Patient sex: M
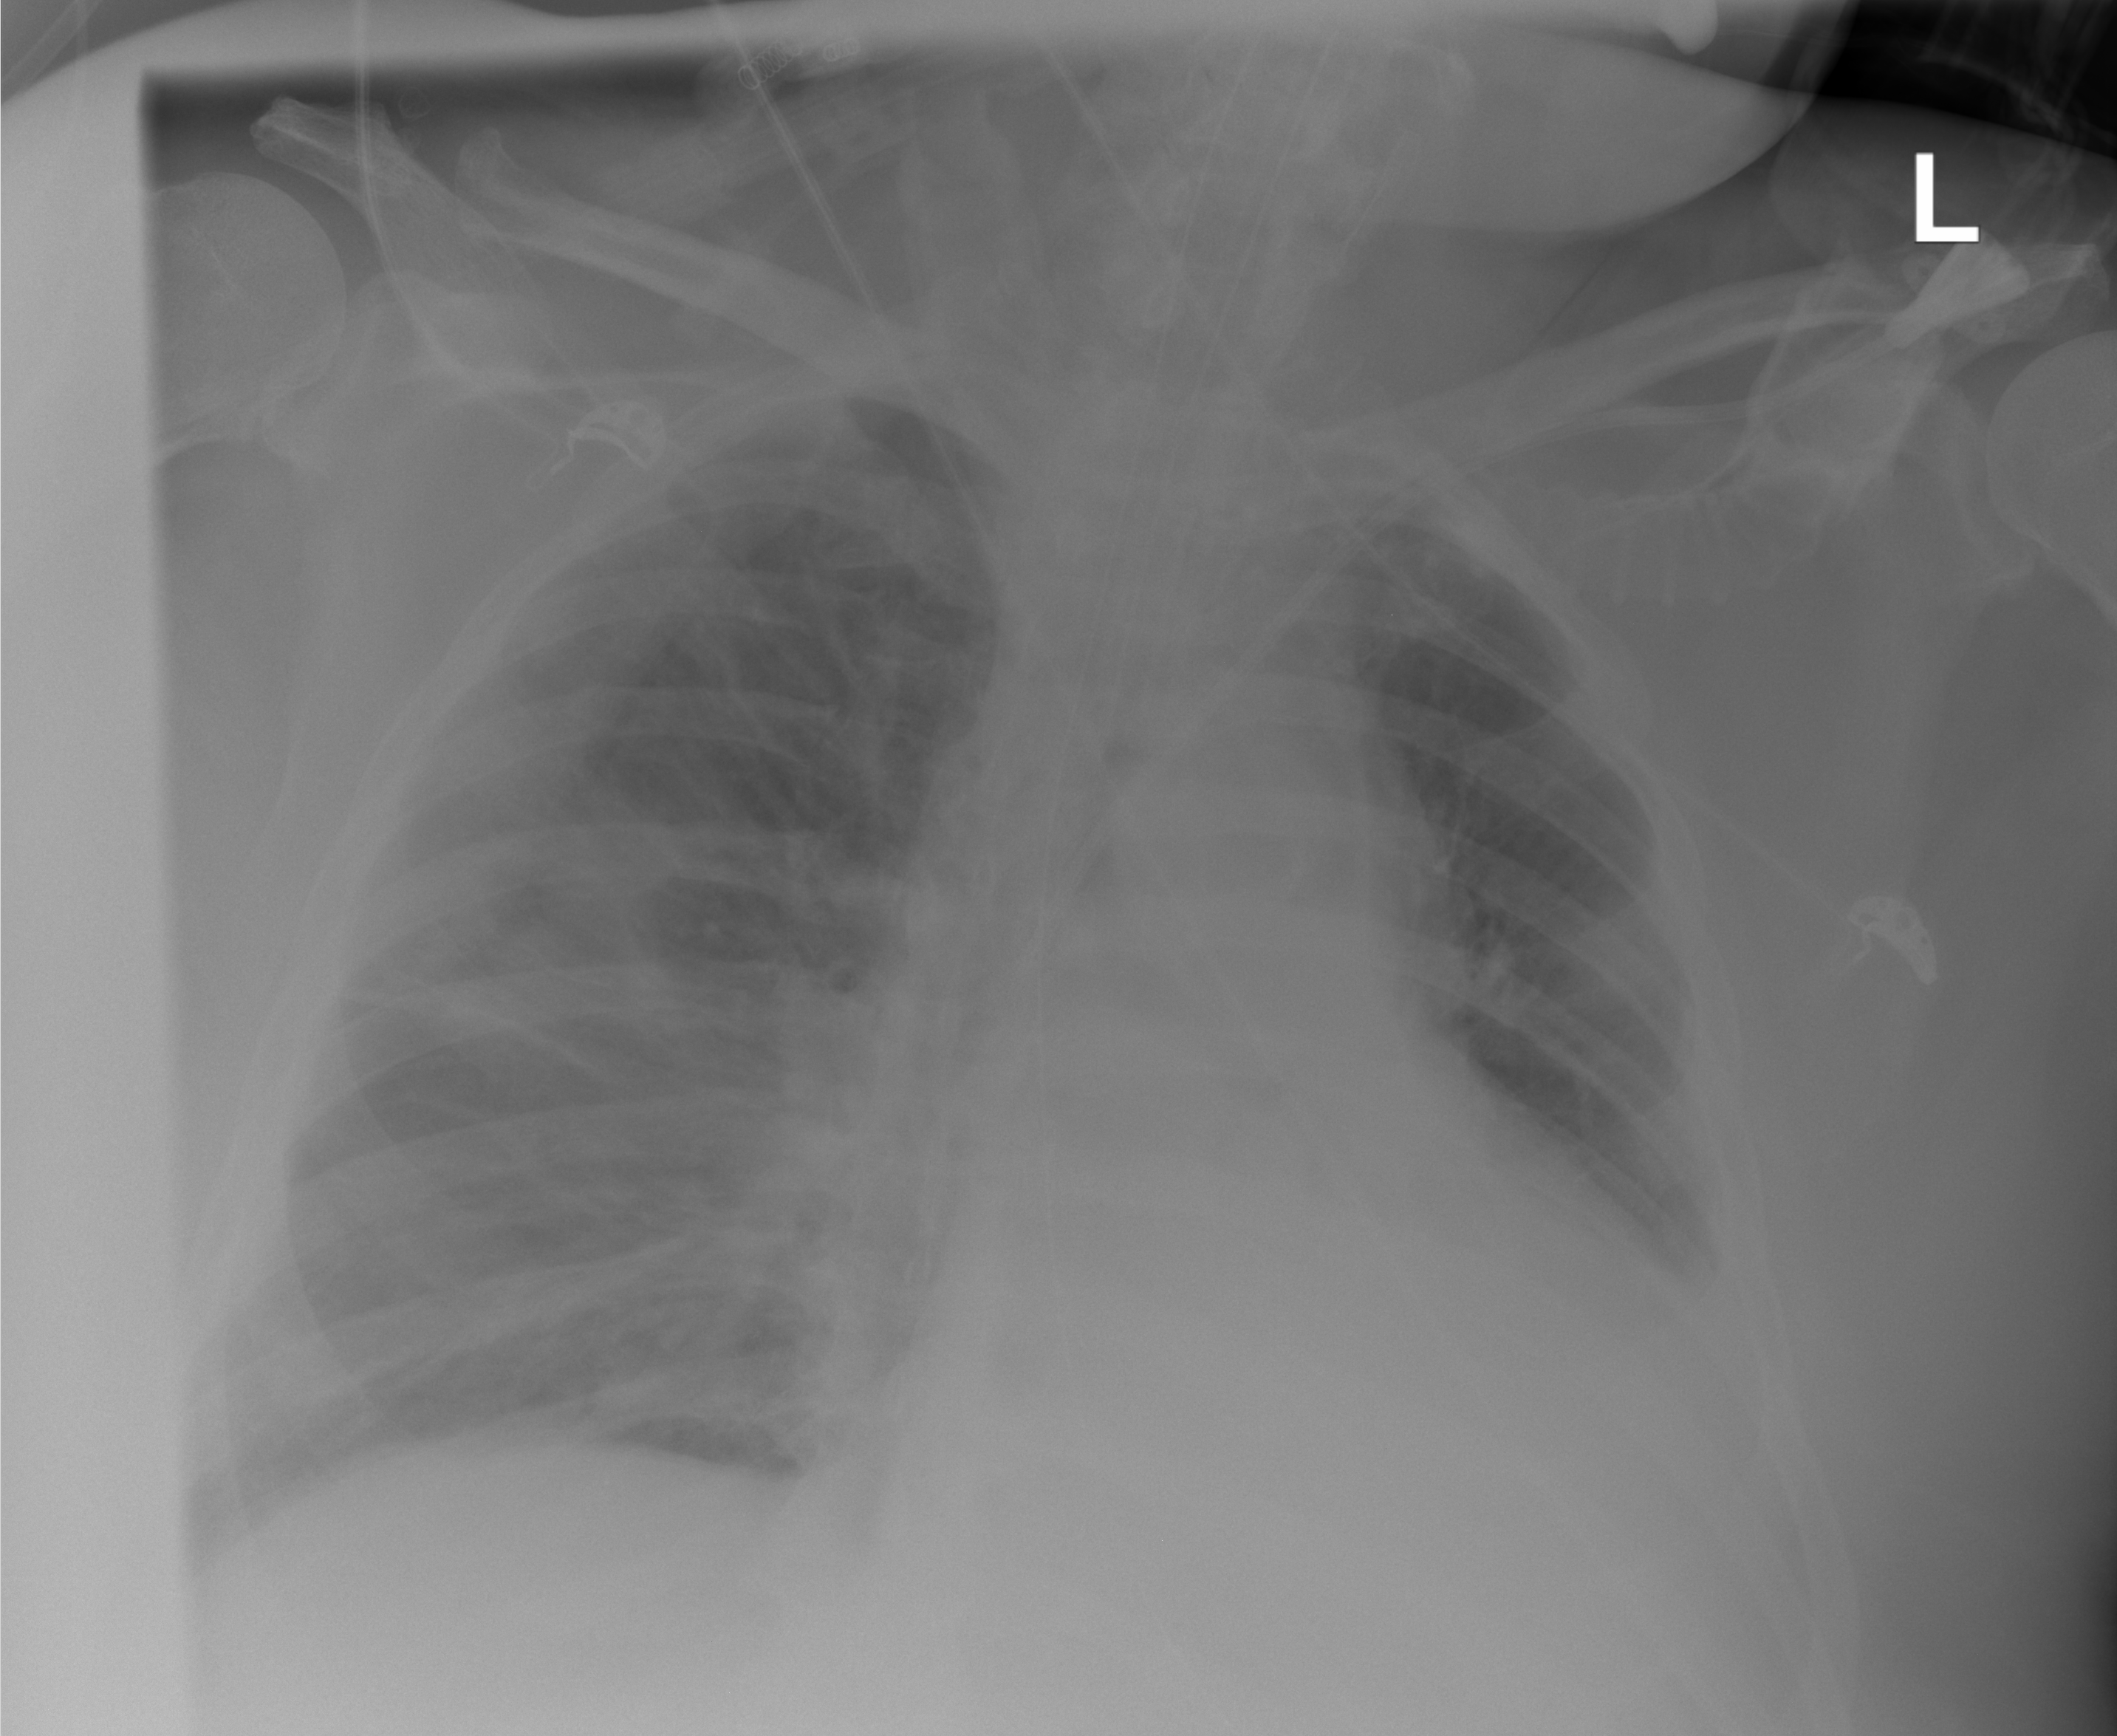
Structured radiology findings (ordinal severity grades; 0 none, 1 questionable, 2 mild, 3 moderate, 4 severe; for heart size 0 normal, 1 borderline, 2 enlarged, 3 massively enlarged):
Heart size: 2
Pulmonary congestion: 2
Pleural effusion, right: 2
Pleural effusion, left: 2
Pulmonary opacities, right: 3
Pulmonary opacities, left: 2
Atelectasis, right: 2
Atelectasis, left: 2